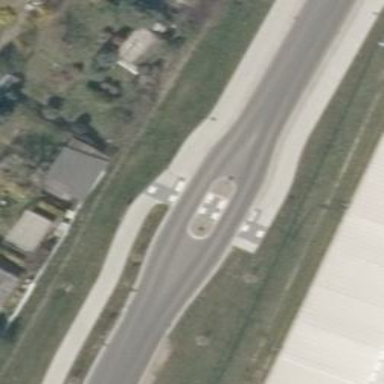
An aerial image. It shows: Tertiary road with asphalt surface and cycle track.